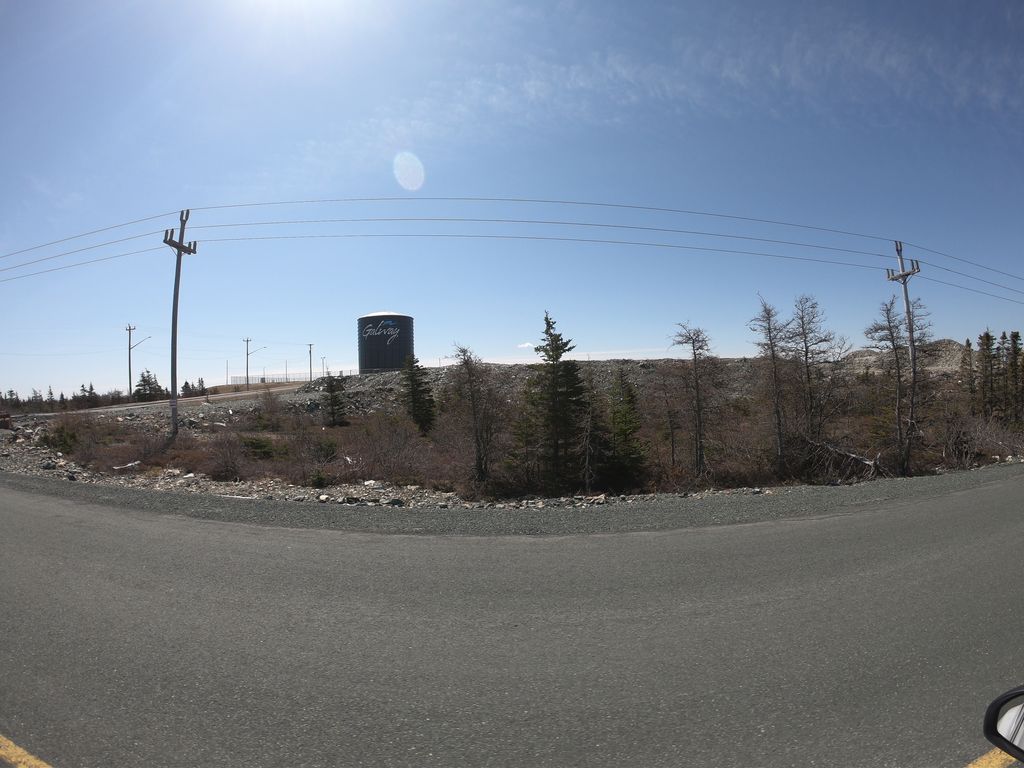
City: st_johns